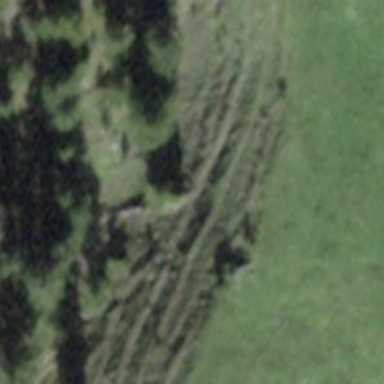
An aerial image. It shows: Cliff in nature.